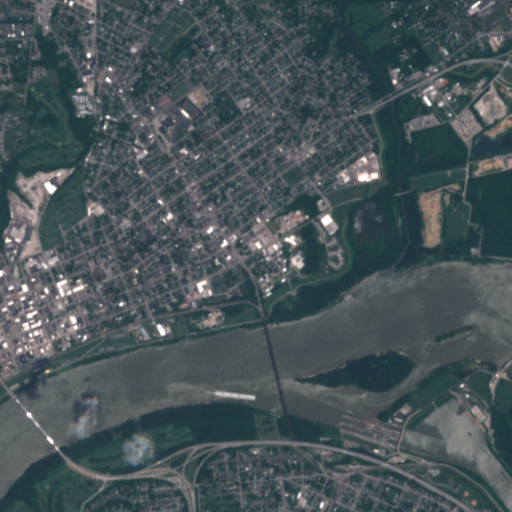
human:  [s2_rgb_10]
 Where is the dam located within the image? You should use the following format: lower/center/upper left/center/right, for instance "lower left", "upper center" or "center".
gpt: The dam is located in the lower right of the image.
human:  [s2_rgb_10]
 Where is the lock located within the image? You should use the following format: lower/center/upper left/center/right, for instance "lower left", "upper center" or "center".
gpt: The lock is located in the lower right of the image.
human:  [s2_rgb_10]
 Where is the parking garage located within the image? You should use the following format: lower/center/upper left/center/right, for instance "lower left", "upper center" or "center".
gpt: The parking garage is located in the center left of the image.
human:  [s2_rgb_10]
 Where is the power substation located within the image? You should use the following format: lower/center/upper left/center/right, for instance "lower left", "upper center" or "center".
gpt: The power substation is located in the center left of the image.
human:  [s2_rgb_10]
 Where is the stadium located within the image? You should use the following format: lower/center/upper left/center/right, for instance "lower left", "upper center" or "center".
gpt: The stadium is located in the upper center of the image.
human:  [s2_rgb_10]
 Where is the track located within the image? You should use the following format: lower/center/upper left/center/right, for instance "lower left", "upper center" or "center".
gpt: The track is located in the upper right of the image.
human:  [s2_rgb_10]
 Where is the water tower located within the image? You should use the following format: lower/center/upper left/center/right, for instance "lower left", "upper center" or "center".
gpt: The water tower is located in the center of the image.
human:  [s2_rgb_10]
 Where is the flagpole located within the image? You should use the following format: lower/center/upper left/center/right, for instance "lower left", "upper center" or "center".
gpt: The flagpole is located in the upper center of the image.
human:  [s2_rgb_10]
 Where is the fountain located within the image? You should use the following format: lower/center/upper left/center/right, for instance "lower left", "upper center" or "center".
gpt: The fountain is located in the lower right of the image.
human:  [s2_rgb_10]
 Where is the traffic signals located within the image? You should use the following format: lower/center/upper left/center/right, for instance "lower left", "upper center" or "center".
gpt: The traffic signals is located in the lower left of the image.
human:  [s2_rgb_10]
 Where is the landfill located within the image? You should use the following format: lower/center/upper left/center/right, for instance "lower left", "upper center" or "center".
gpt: There is no landfill in the image.